Field crop: maize
Growth stage: 1
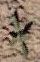
Species: atriplex